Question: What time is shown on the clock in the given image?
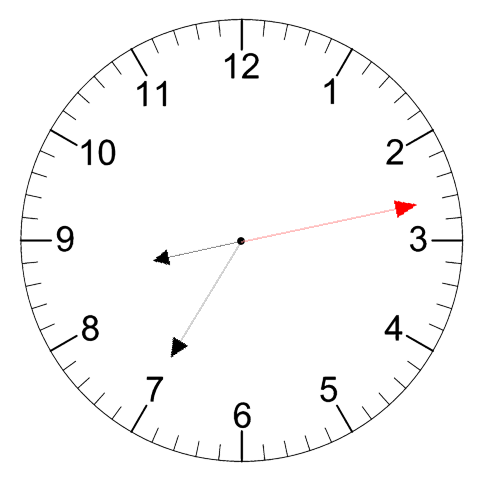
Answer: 08:35:13